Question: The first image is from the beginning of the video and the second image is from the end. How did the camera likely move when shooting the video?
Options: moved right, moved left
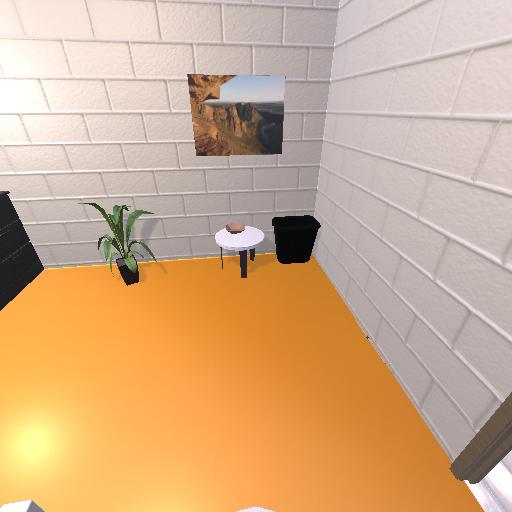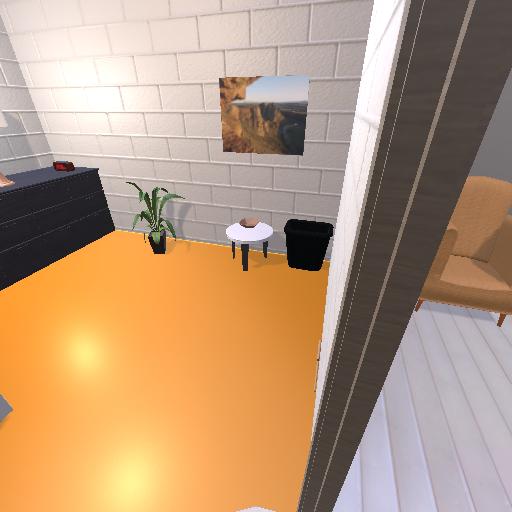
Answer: moved right